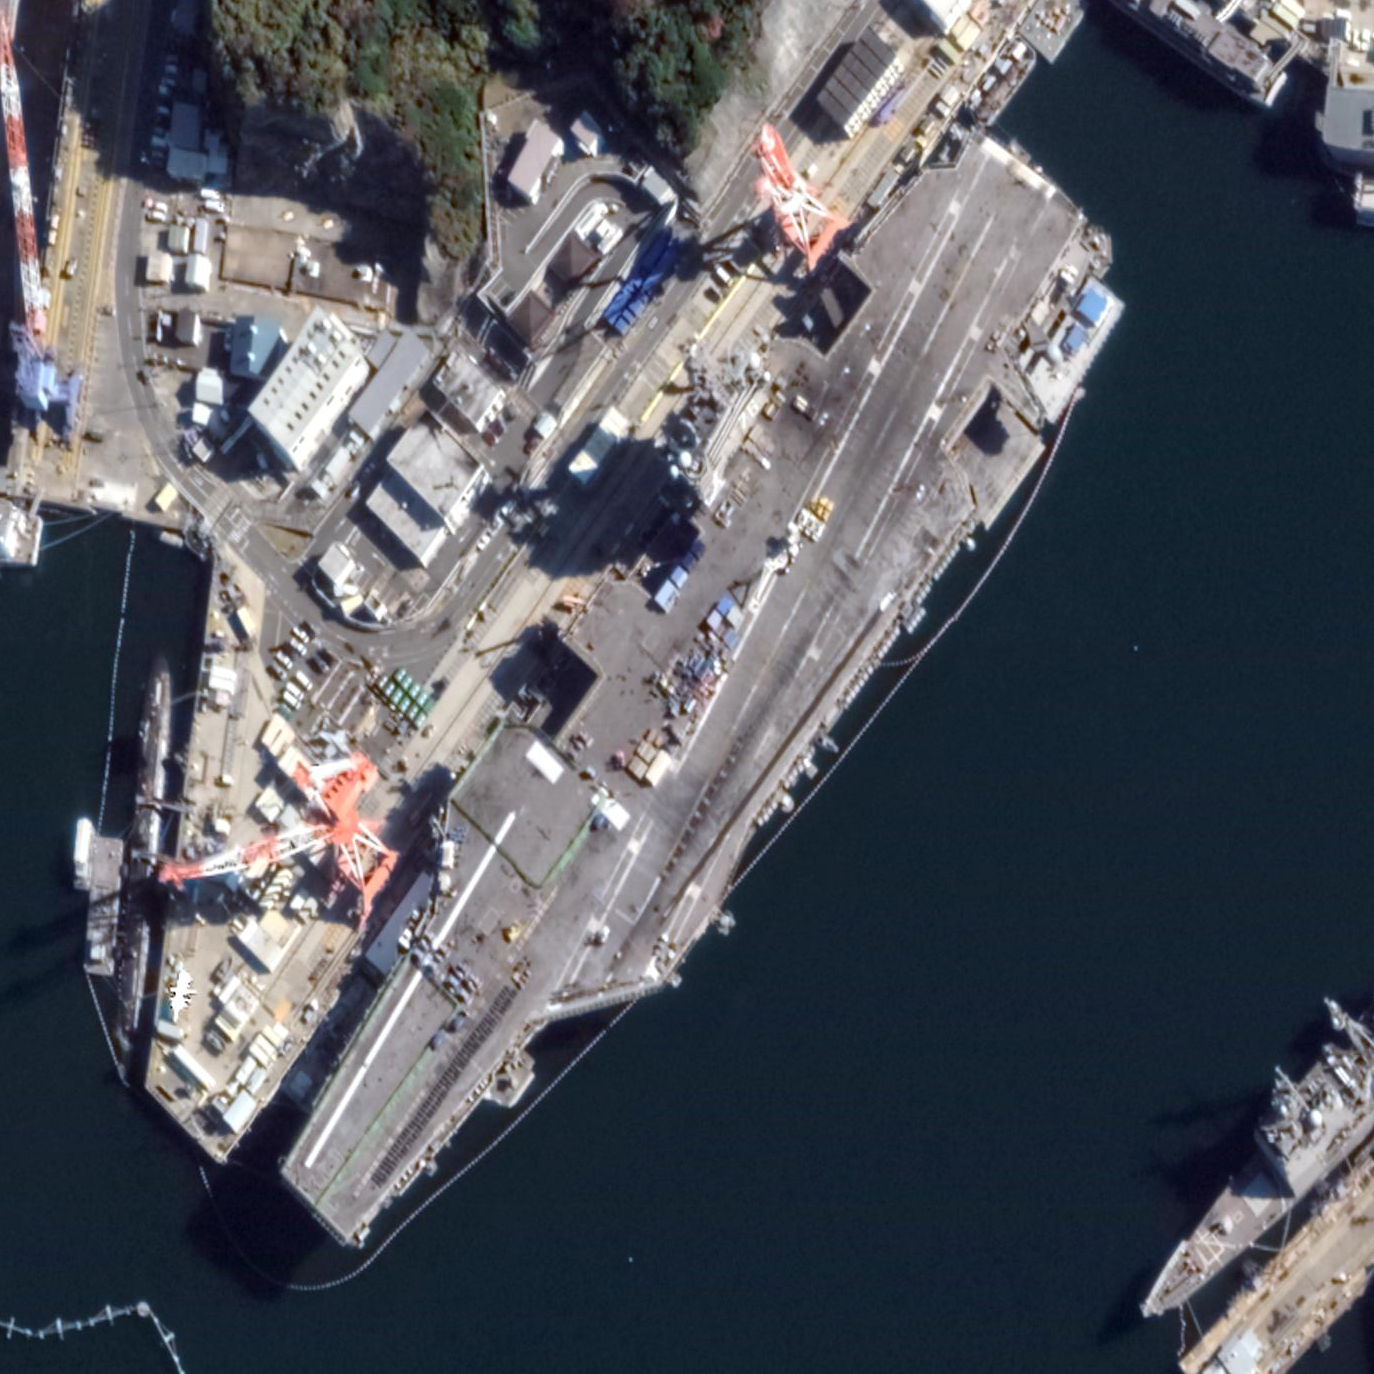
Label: aircraft_carrier